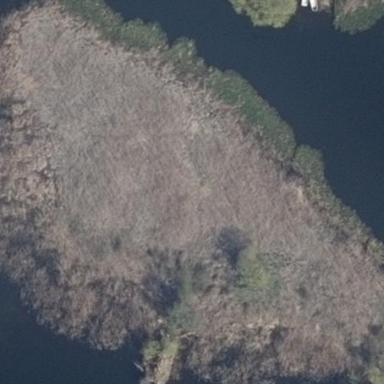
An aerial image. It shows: Wetland area dominated by reedbeds.